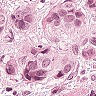
Metastatic tissue present: yes